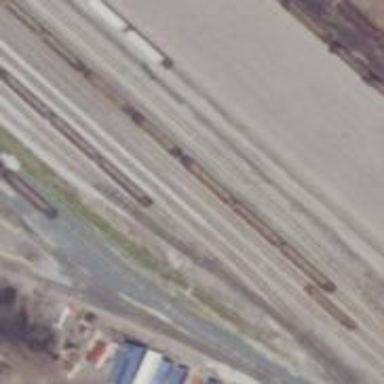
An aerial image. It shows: Railway yard.